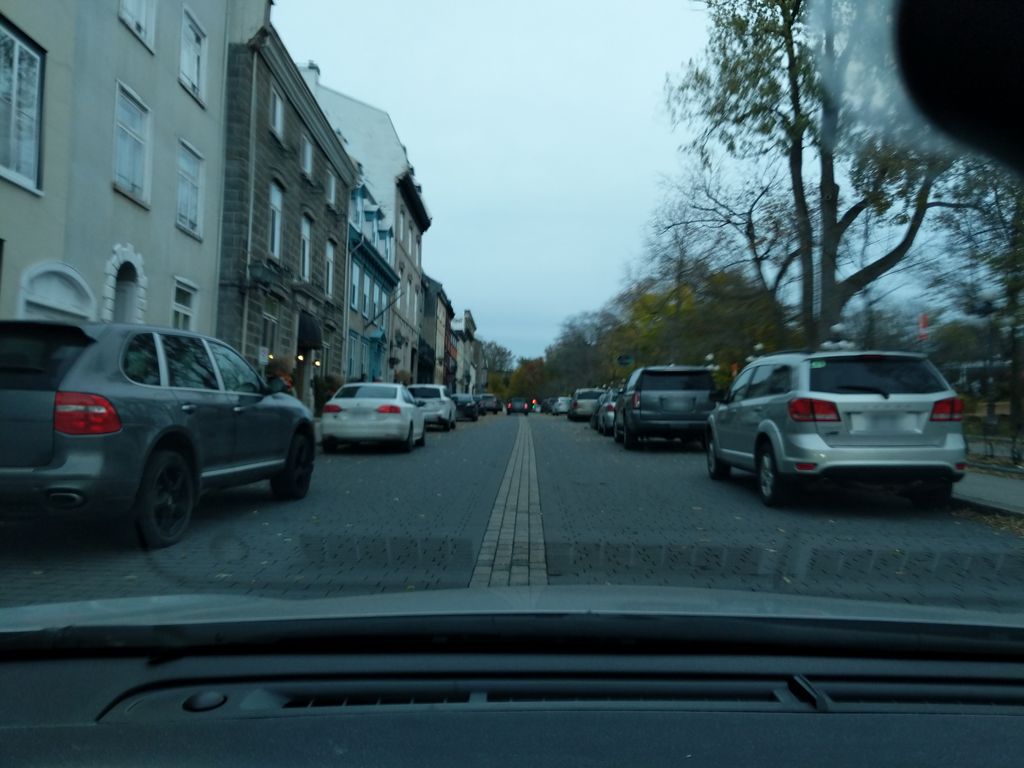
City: quebec_city